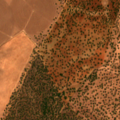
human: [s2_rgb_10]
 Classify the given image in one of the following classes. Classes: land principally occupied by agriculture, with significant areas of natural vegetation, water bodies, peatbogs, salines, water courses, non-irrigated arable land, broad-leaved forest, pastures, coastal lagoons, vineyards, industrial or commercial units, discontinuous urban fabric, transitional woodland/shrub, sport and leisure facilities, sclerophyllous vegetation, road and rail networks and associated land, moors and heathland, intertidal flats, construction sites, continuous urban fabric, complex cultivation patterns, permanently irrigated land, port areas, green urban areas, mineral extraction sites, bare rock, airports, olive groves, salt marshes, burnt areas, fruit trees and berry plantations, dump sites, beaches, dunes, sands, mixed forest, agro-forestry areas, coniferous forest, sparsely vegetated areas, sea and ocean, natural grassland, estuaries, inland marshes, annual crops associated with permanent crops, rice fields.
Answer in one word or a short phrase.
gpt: non-irrigated arable land, permanently irrigated land, agro-forestry areas